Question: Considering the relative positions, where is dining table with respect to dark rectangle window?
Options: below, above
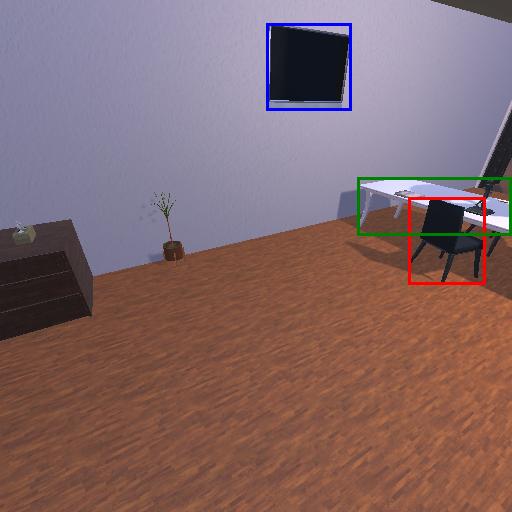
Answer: below